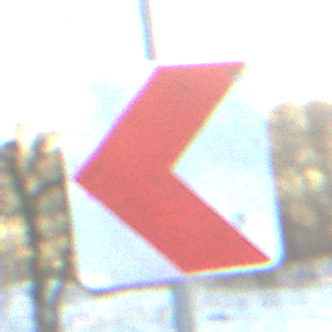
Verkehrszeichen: RichtungstafelnInKurvenKleinRechts
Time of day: SunriseSunset
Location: Outdoor (Nature)
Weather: Clear
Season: Winter
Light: Natural